Question: In my page I have three sections Header, Body and Footer.
In body I have three divs. First div includes another two small divs.
I wrote this CSS code:
'''
#body_container{
margin: 10px 160px;
height: auto;
width: 100%;
clear: both;
border: 1px solid #3F0;
}
div.body_contents{
height: auto;
width: 74%;
float: left;
border: 1px solid #960;
}
div.sidebar{
height: auto;
width: 25%;
float: right;
border: 1px solid #F0F;
}
'''
but when I check it, div is out of my frame. I gave 160px margin of left and right. what should i do?
Thanks

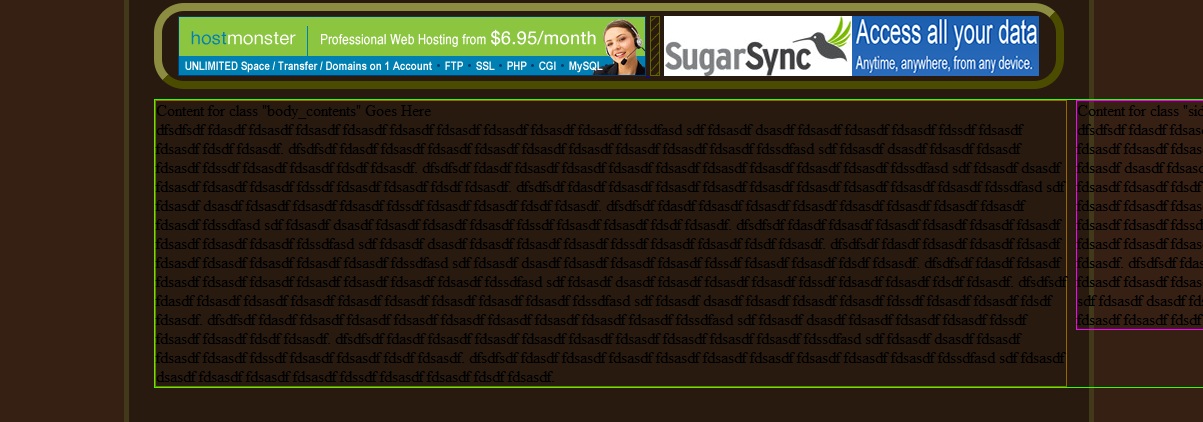
Answer: I hate using percentages since they depends on other things.
I usually do something with static values, like :
'''
#body_container{
margin: 10px auto; /** The auto will make this div centered to the page **/
width: 1000px; /** suppose you want this width **/
clear: both;
border: 1px solid #3F0;
}
div.body_contents{
width: 748px; /** The width of the main part, -2px (for the border) **/
float: left;
border: 1px solid #960;
}
div.sidebar{
width: 248px; /** The width of the side bar, -2px (for the border) **/
border: 1px solid #F0F;
}
'''
Of course, if you want the width of you main div to change regarding of the size of the browser (as it would be with your original CSS), my answer doesn't work.
But I would recommend you to NOT do a change of width based on the browser since it would change the organization of your page depending on the window.